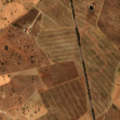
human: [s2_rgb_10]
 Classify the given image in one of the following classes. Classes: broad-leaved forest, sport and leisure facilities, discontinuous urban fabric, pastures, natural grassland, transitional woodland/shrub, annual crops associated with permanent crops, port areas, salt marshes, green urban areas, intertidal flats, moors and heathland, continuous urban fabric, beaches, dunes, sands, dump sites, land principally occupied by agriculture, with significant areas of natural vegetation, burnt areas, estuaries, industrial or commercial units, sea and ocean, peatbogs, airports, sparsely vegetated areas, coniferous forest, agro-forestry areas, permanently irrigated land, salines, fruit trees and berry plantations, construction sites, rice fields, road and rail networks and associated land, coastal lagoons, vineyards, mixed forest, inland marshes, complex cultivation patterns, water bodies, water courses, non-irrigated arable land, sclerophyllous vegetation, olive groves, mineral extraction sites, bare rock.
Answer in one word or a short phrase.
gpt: non-irrigated arable land, agro-forestry areas, coniferous forest, transitional woodland/shrub